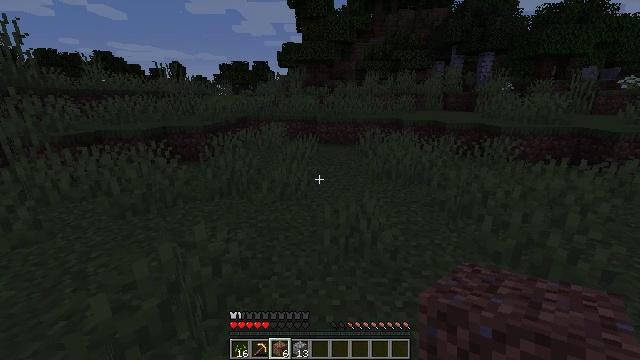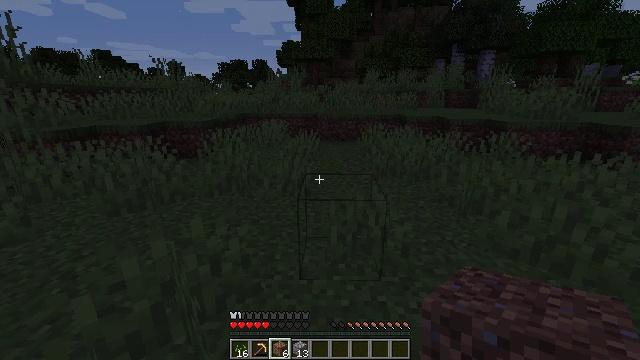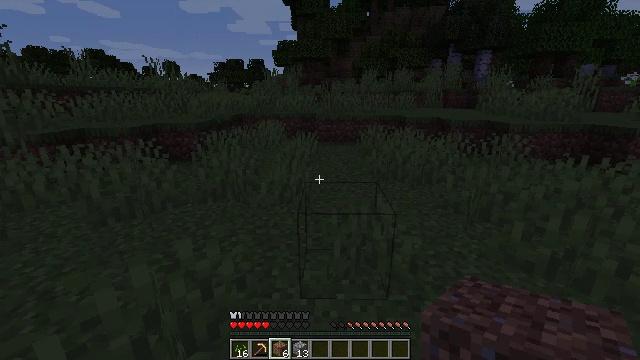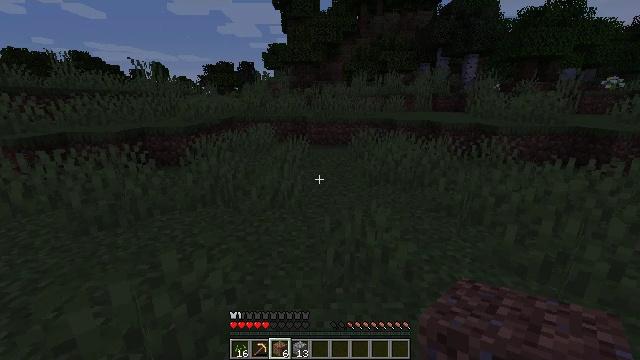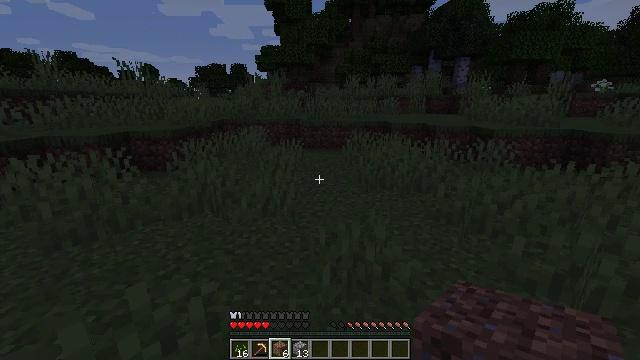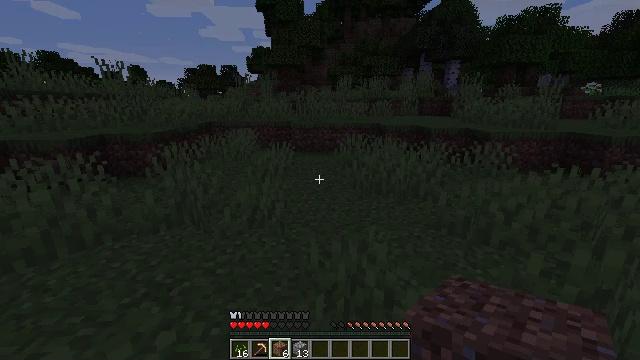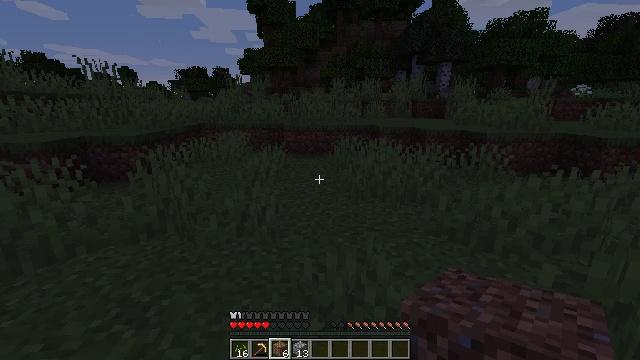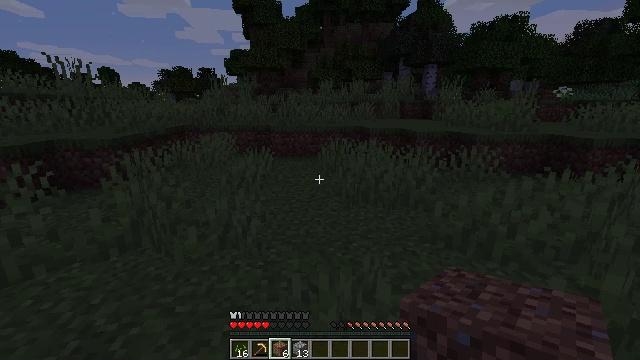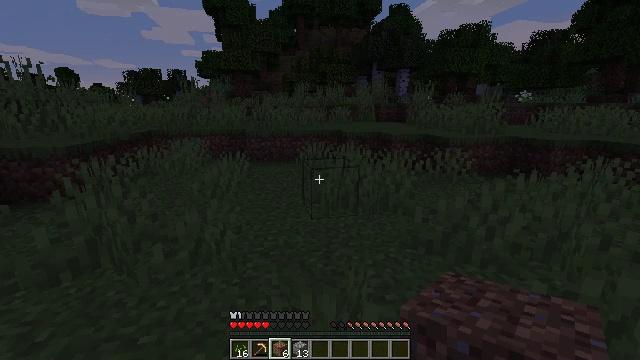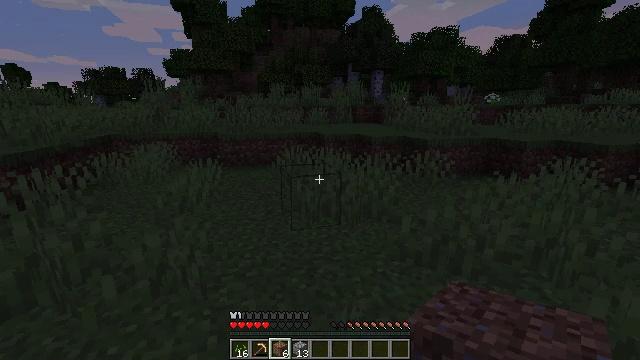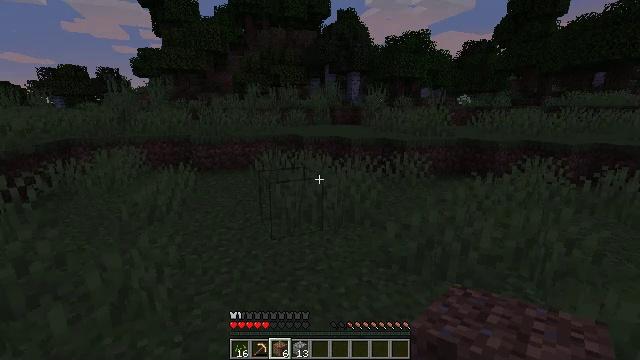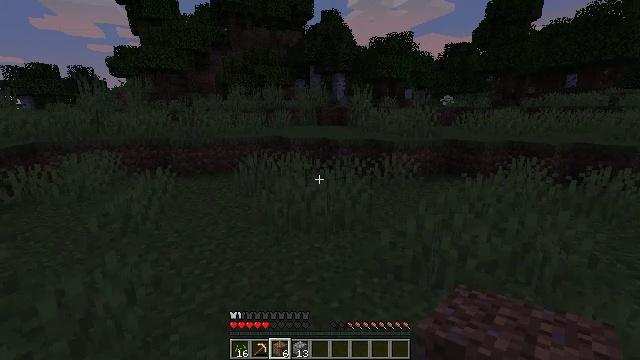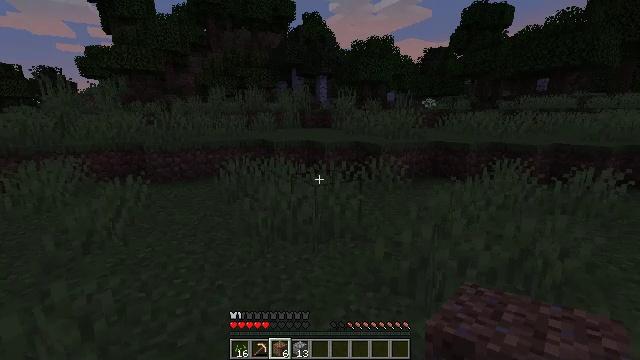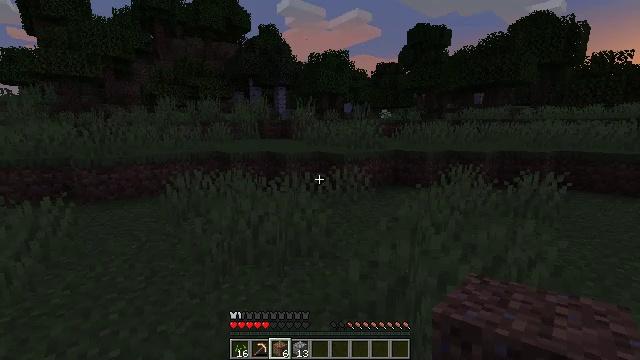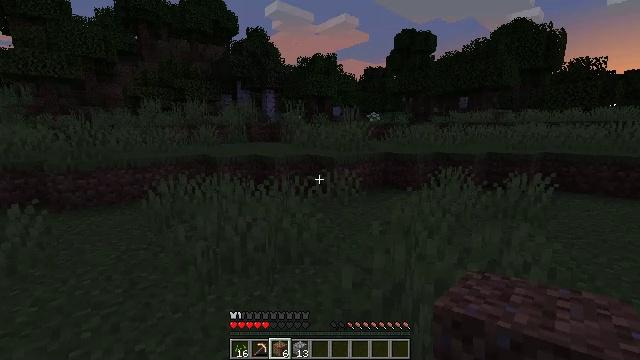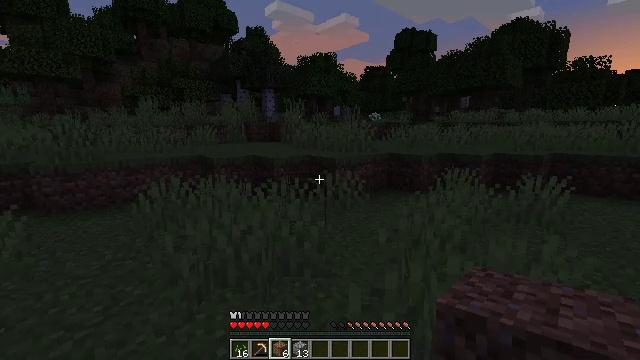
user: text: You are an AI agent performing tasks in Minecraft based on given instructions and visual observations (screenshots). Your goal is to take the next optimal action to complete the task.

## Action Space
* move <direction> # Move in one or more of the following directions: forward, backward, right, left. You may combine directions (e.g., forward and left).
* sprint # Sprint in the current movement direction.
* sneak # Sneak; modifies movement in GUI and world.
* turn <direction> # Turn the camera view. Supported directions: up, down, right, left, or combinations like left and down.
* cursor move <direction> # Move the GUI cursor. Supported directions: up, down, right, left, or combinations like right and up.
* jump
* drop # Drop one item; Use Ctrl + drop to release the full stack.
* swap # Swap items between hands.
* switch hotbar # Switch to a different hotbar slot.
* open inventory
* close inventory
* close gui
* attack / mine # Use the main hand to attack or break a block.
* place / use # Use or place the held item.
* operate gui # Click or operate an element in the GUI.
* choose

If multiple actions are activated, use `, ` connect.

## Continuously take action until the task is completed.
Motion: motion action
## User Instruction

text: Chop down the oak log.
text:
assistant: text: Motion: move forward
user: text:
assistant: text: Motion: move forward
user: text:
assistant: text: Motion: move forward, turn right
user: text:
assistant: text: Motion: move forward, turn right
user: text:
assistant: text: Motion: move forward, turn right
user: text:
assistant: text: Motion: move forward, turn right
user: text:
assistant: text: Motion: move forward, turn right
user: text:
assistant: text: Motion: move forward, turn right
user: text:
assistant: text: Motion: move forward, turn right
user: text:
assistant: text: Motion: move forward, turn right
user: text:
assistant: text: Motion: move forward, turn right
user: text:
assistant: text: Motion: move forward, turn right
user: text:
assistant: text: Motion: move forward, turn right and up
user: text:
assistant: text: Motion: move forward, turn right
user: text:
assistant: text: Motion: move forward
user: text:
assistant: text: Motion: move forward
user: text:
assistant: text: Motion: move forward
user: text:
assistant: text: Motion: move forward
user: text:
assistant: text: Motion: move forward
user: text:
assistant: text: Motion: move forward
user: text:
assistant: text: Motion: move forward
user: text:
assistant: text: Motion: move forward
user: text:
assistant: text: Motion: move forward
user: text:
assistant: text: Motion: move forward
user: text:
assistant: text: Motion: move forward
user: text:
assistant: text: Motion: move forward
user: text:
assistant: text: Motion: move forward
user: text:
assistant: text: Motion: move forward
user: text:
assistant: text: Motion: move forward, turn right and up
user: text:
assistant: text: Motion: move forward, turn right and up